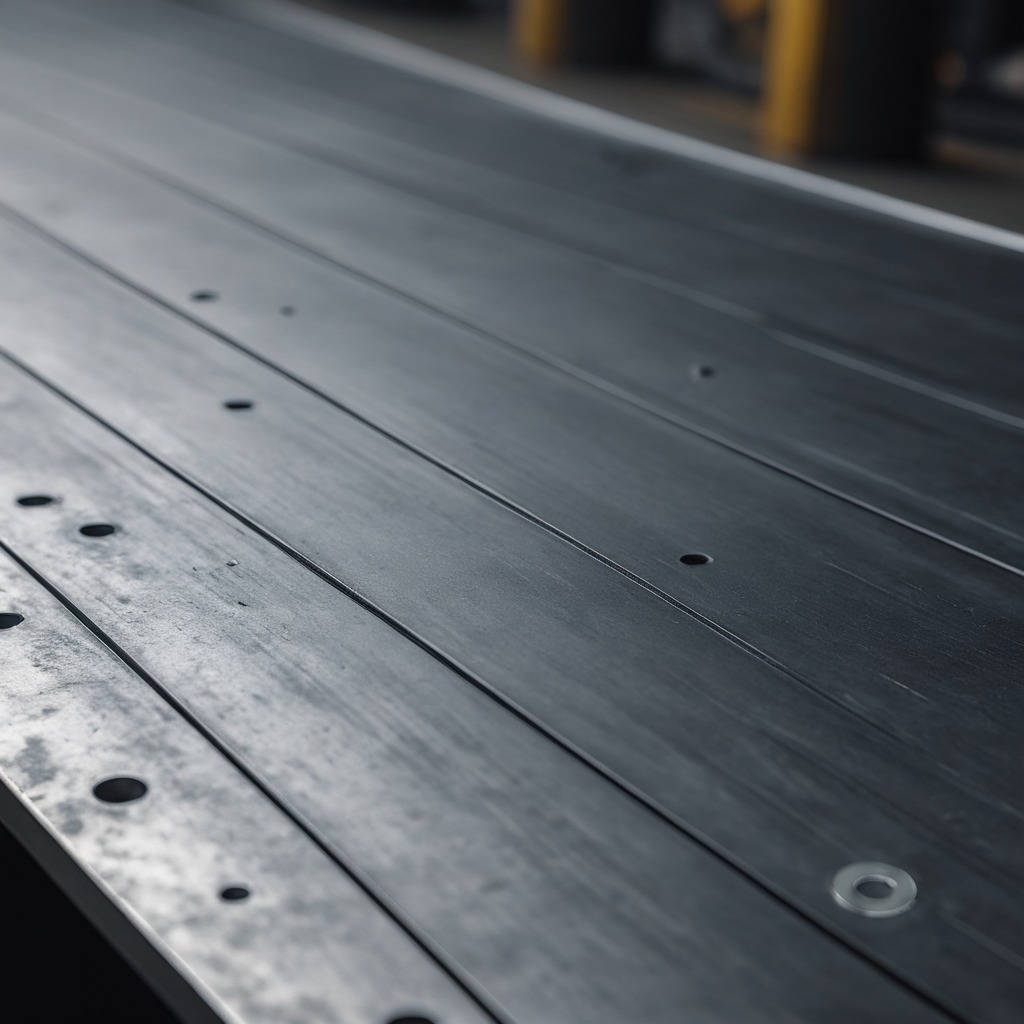
A flat metal washer is lying on the cold steel table in a mining workshop.